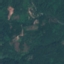
Label: Forest